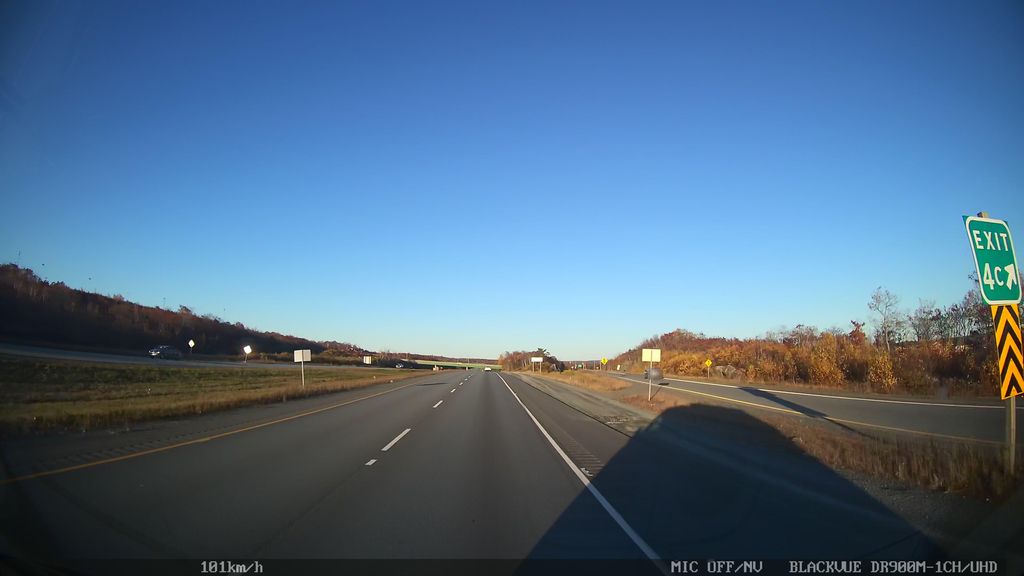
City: halifax